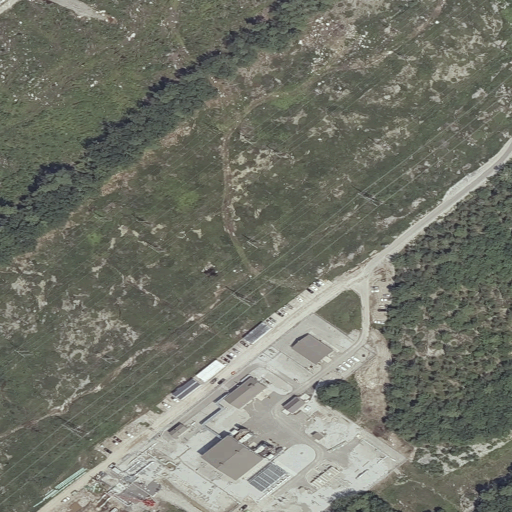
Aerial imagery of mountain in Maine named Lorenzen Hill containing shrub, grassland, open development, low intensity development, medium intensity development, high intensity development, mixed forest, pasture, deciduous forest, and barren land